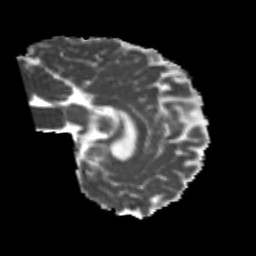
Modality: MD
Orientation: sagittal
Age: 22
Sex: male
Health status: healthy
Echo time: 0.074 s